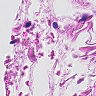
Metastatic tissue present: no